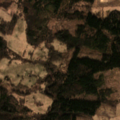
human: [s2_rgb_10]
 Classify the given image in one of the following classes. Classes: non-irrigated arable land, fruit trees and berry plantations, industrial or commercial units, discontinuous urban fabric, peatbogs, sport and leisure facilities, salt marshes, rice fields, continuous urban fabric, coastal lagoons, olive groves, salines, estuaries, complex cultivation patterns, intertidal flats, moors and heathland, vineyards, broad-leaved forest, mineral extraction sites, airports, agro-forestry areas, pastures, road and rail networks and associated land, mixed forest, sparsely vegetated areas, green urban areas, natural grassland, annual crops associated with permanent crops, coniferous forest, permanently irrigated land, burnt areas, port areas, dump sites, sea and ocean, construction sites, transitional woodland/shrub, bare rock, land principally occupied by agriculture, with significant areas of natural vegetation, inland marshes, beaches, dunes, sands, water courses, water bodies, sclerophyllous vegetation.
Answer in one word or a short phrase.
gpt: non-irrigated arable land, complex cultivation patterns, land principally occupied by agriculture, with significant areas of natural vegetation, broad-leaved forest, coniferous forest, mixed forest